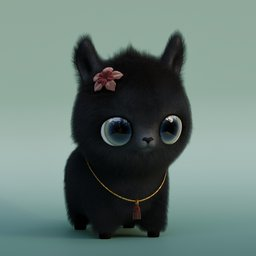
Label: animals